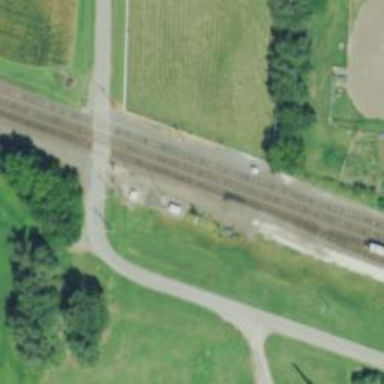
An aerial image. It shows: Railroad crossover.